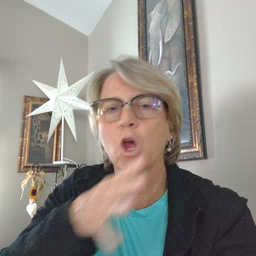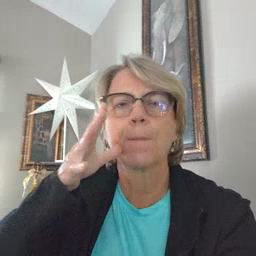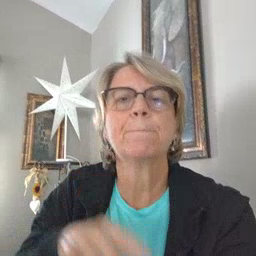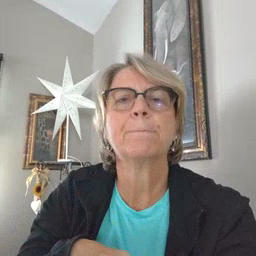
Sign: farm